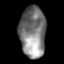
Tissue: skin
Cell type: Fibroblasts
Senescence score: 0.7963
Nuclear area (px): 1301
Mean DAPI intensity: 125.689